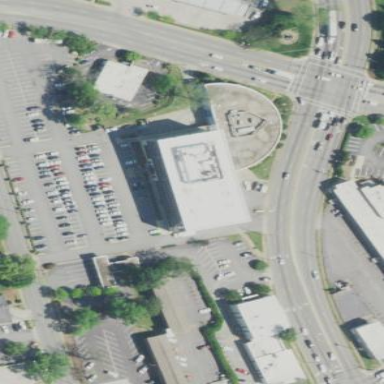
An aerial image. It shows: Office building.